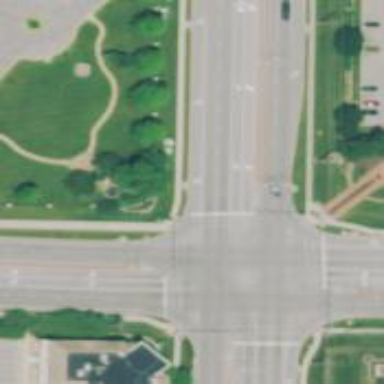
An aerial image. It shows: Solid stop line on the road marking.